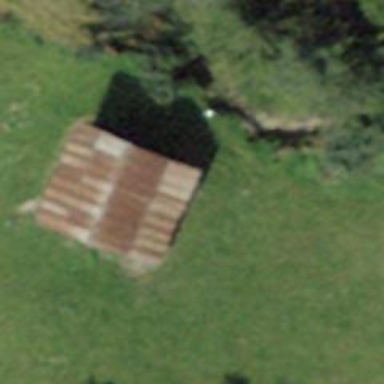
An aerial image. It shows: Barn.